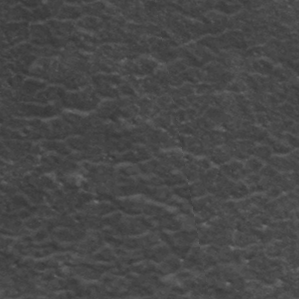
Label: frost